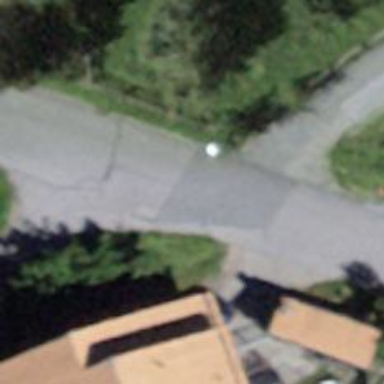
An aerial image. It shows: Residential road.